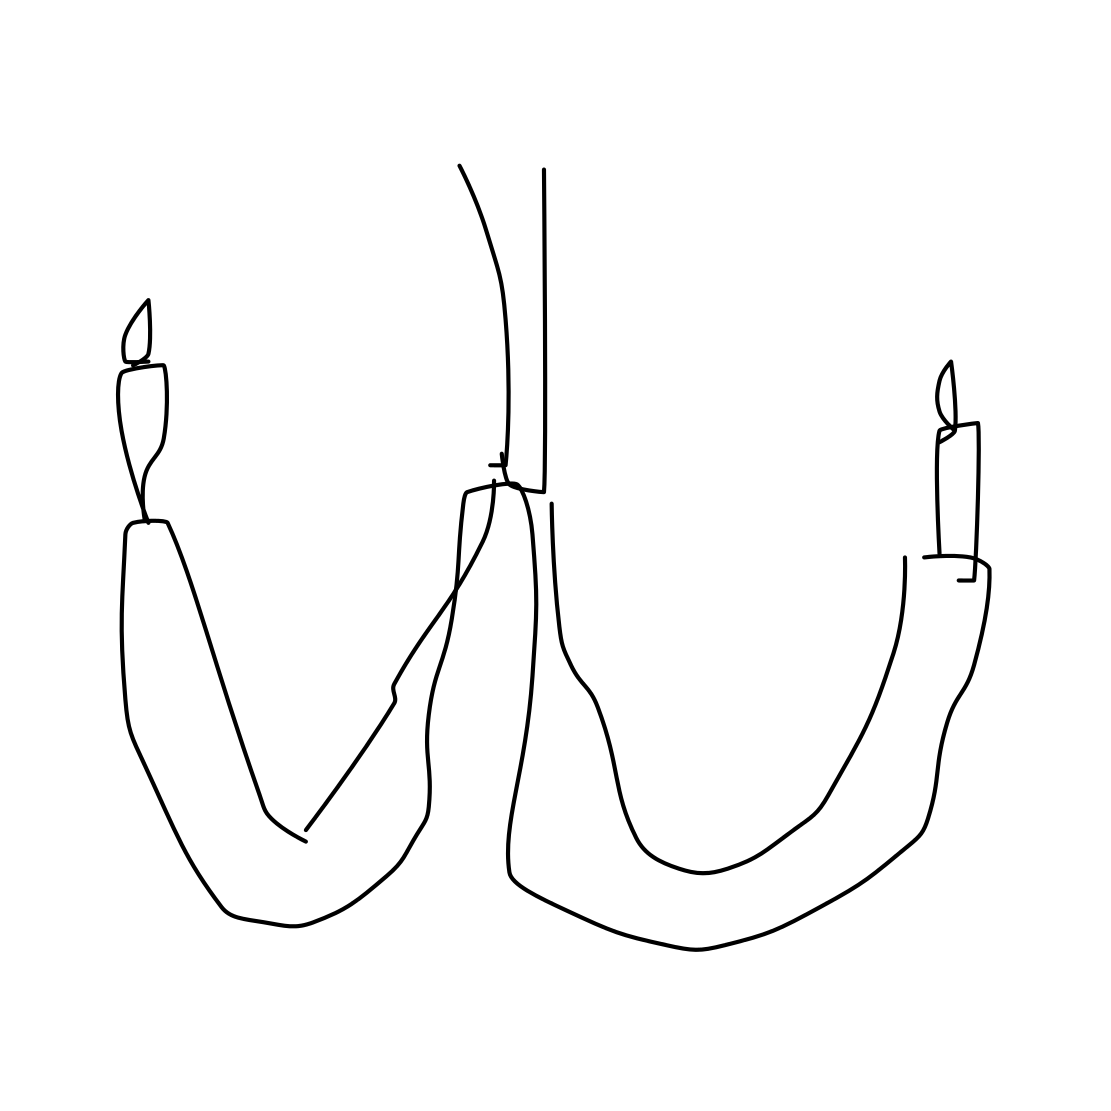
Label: chandelier